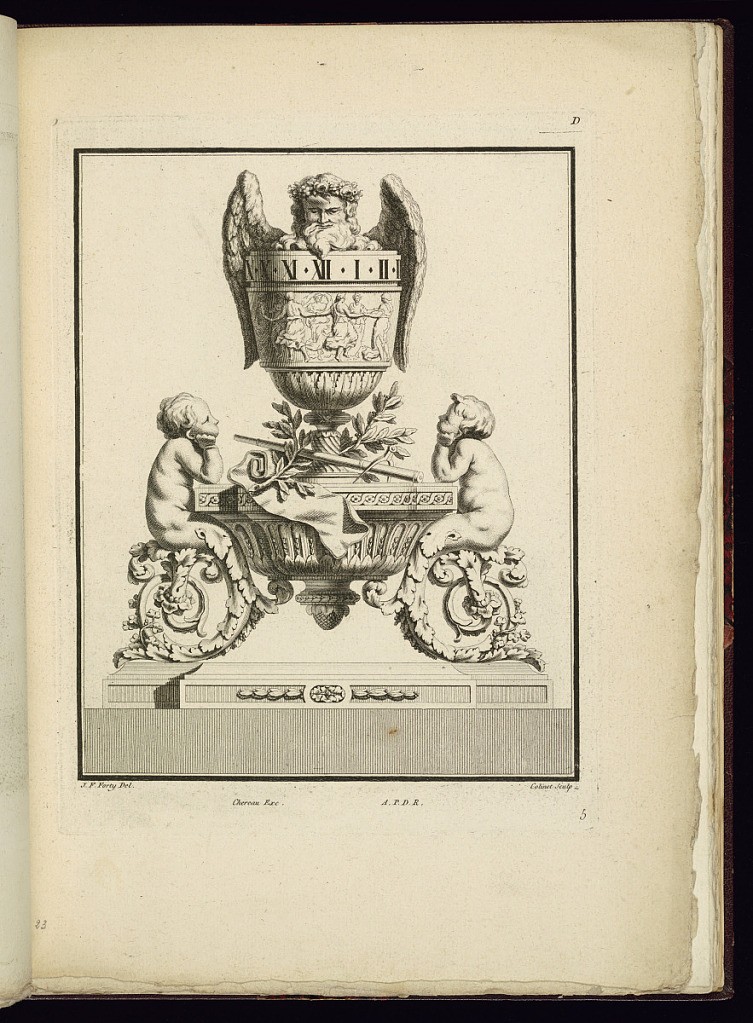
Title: Mantel Clock Design
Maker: Jean François Forty, active 1775 – 1790
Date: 1775–94
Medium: Etching and engraving on paper
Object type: Print
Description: Design for a mantel clock in the form of a vase decorated with a frieze of dancing women and the roman numerals wrapped rotating around the upper section, with the head of a bearded man indicating the time in the center, and wings draped on either side. The vase is on a base with foliate branches, a telescope, caliper, fluting, rosettes, and two putti morphing into scrolling leaves (rinceaux) as the feet. The plate is signed and numbered.